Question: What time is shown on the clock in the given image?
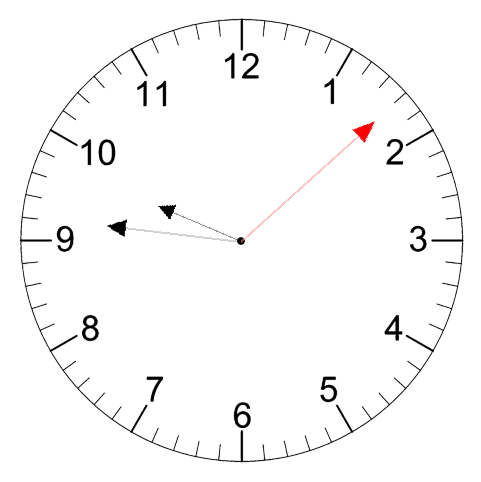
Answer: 09:46:08